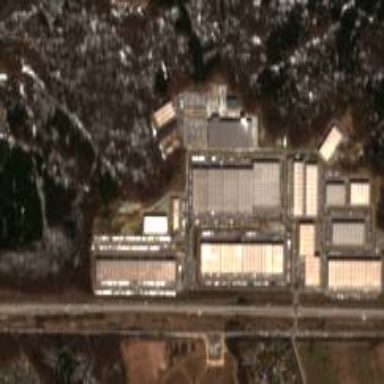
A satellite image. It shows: Industrial area featuring warehouse.